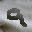
Label: 9